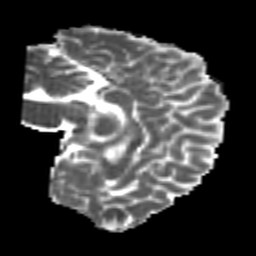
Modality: MD
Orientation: sagittal
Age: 24
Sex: male
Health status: healthy
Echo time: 0.074 s